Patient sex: F
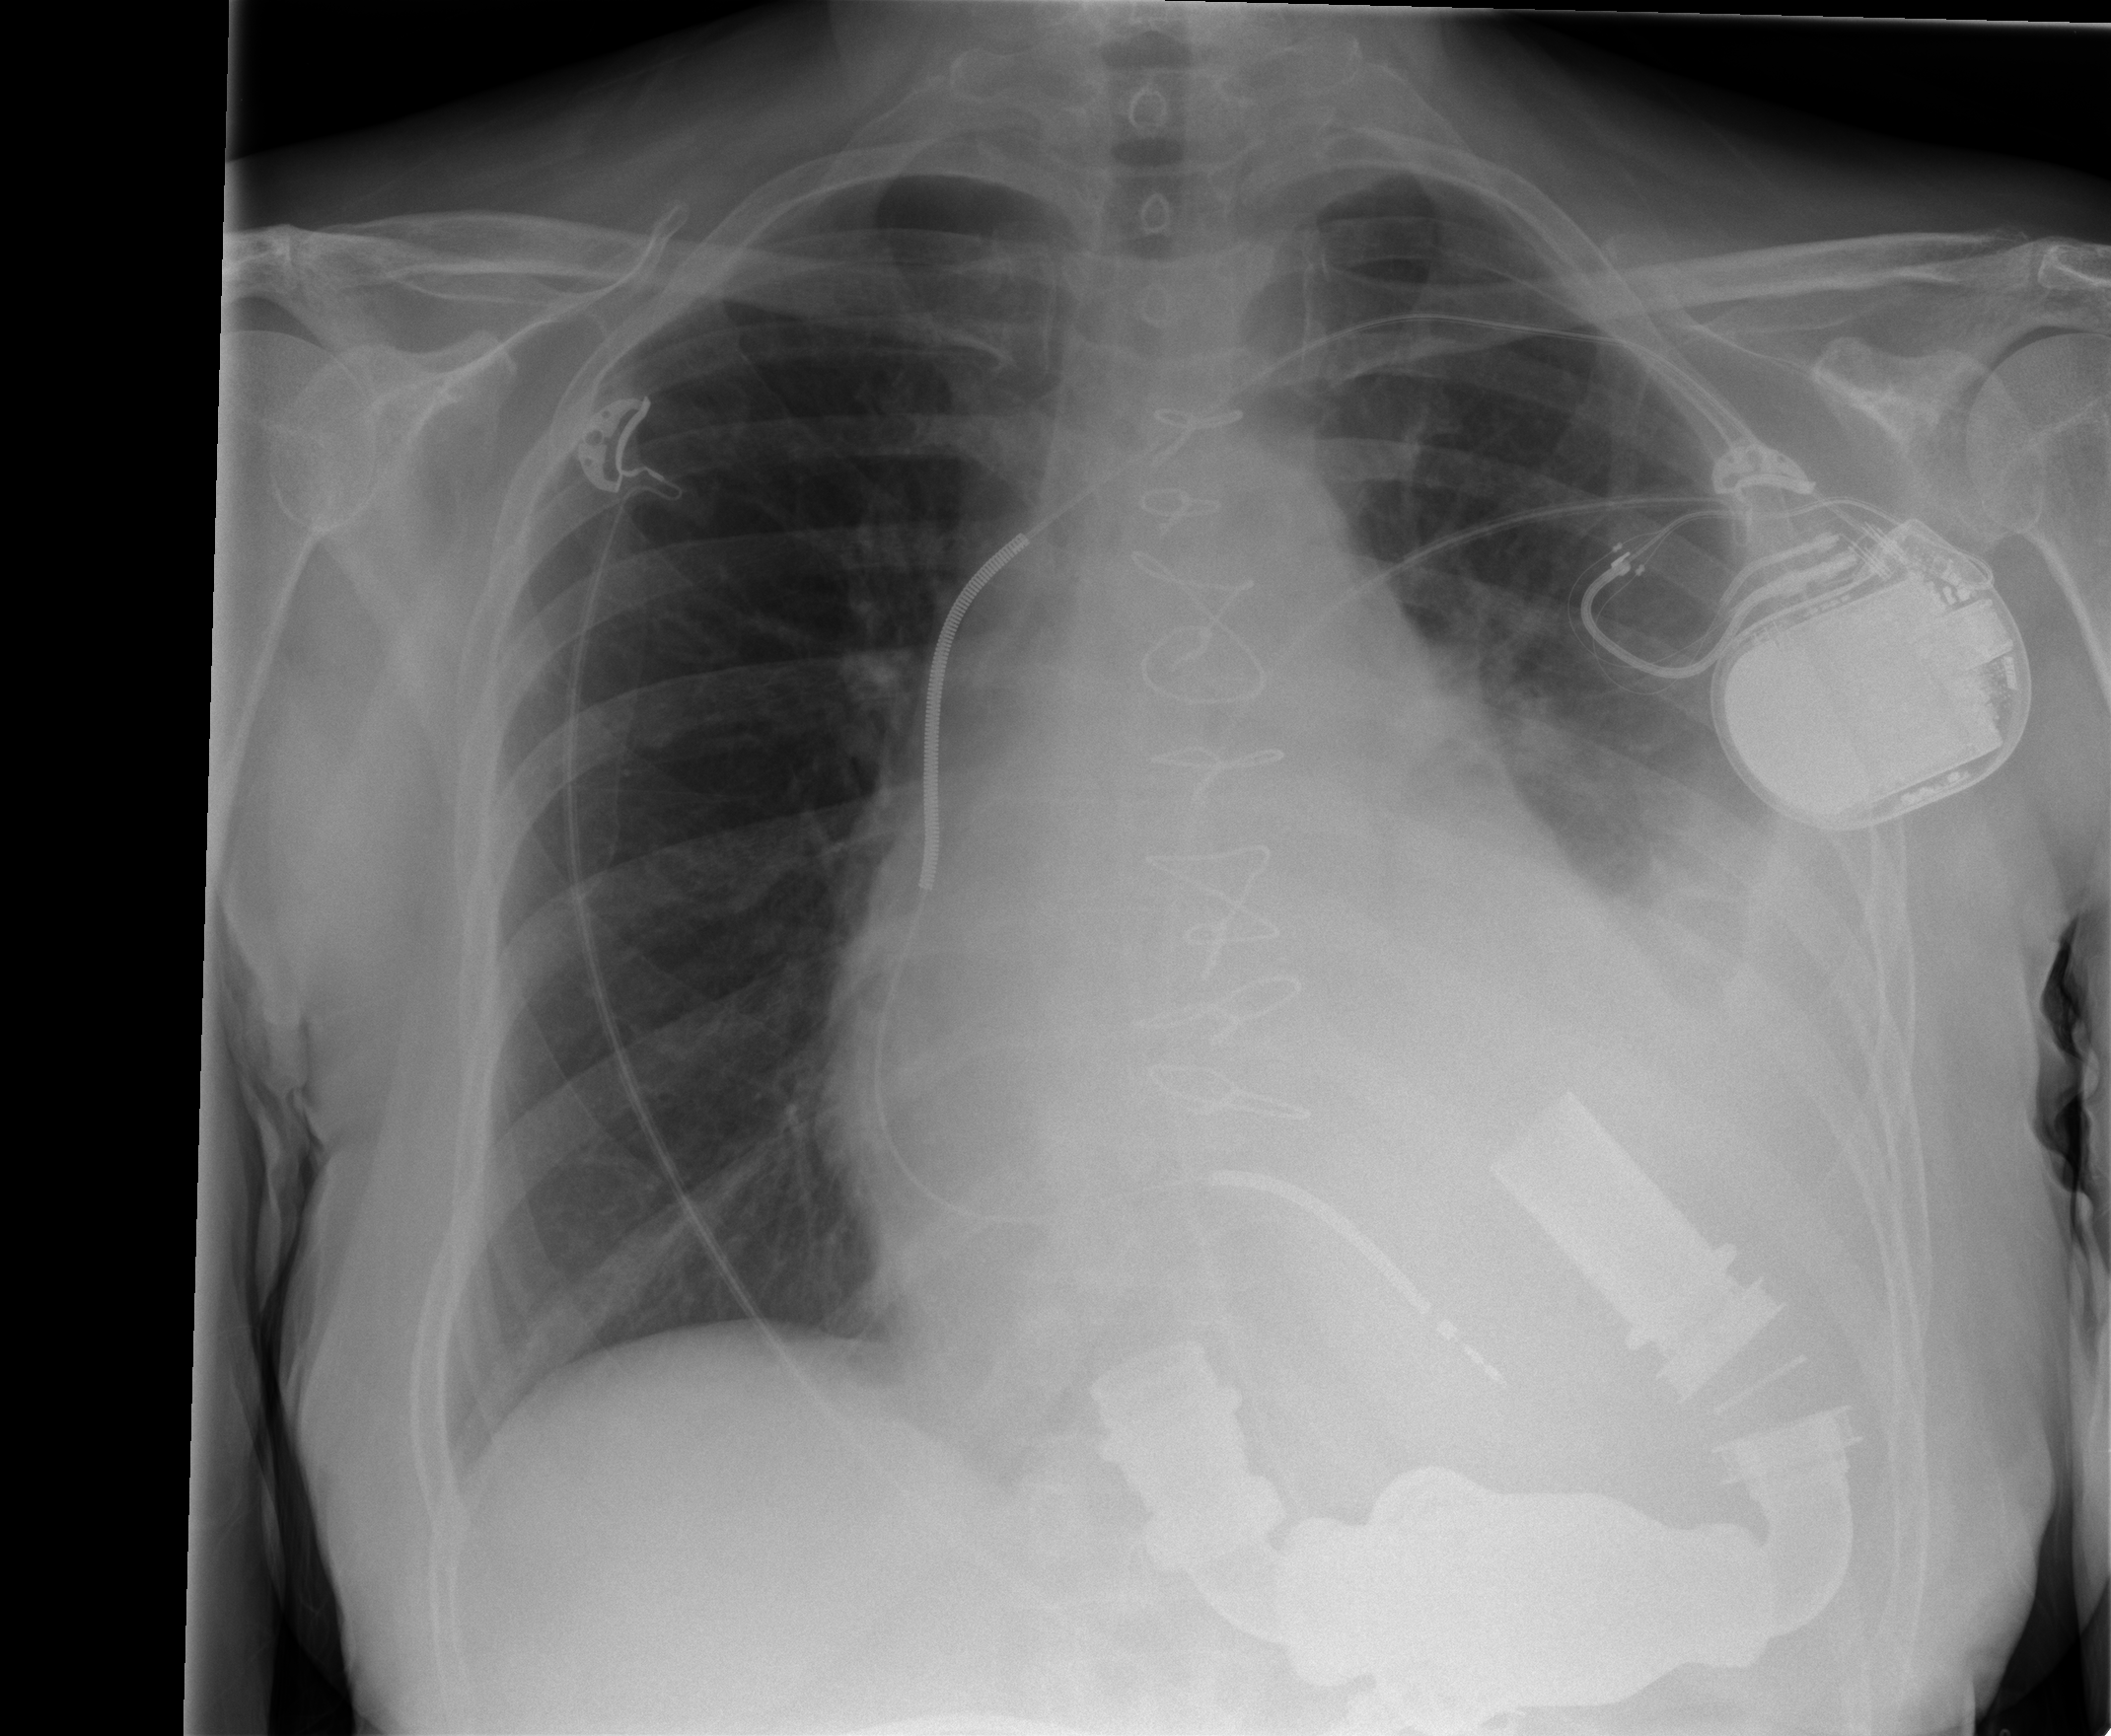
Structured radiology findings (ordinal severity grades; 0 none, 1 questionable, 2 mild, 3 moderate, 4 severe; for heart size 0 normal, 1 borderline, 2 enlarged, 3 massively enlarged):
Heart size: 2
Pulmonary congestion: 0
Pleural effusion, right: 0
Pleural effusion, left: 3
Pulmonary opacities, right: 0
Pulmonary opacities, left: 0
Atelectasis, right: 0
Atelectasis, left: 2